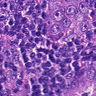
Metastatic tissue present: yes